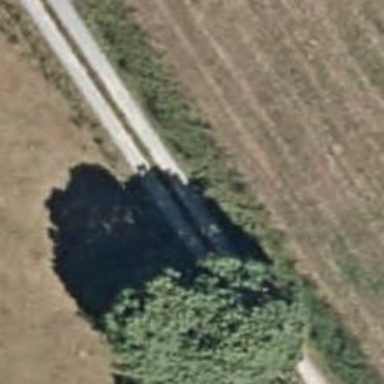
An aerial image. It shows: Tunnel.